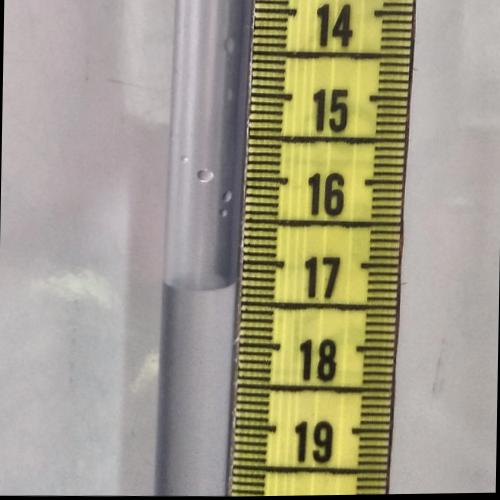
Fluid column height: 17.3 cm